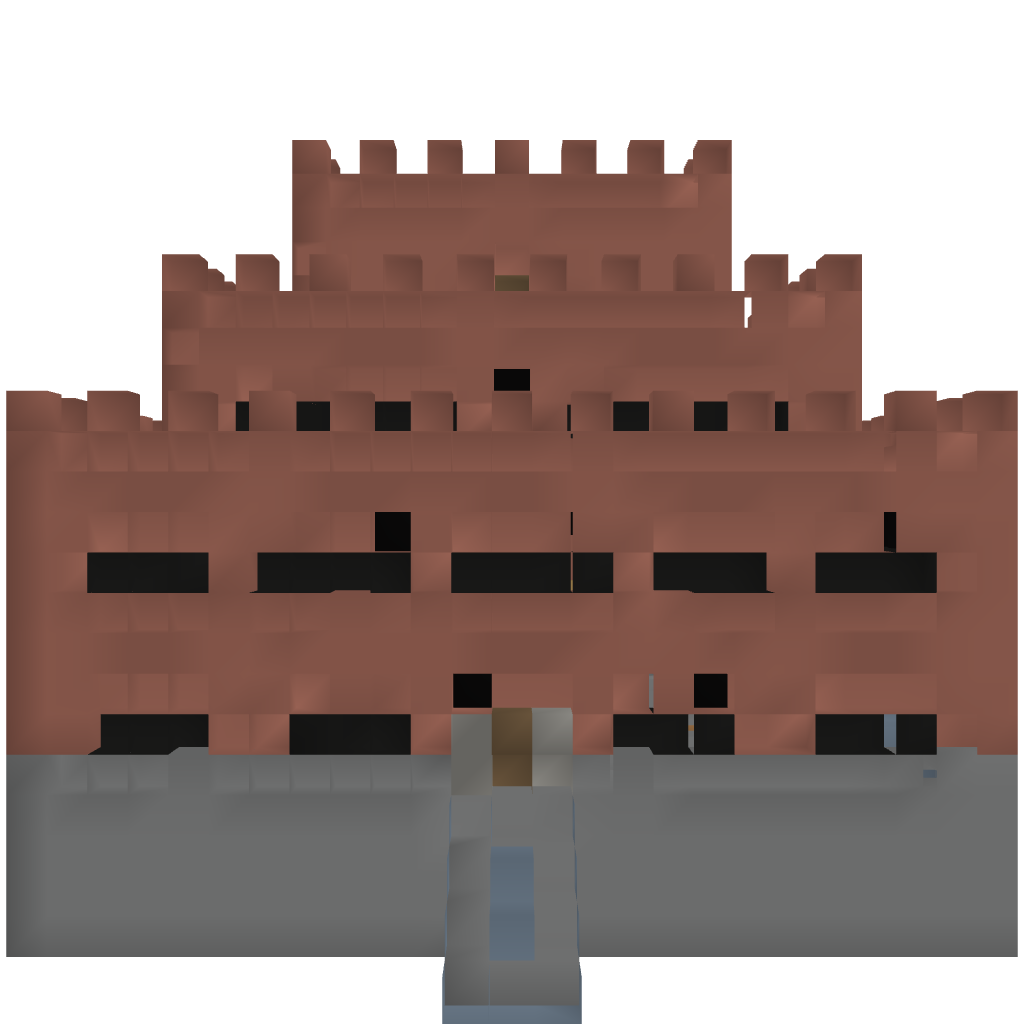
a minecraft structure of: Brick Fortress